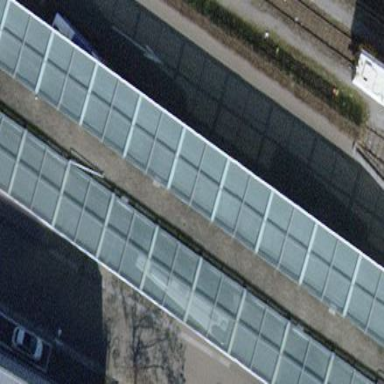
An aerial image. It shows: Shelter for public transport located on roof.